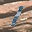
Label: 1